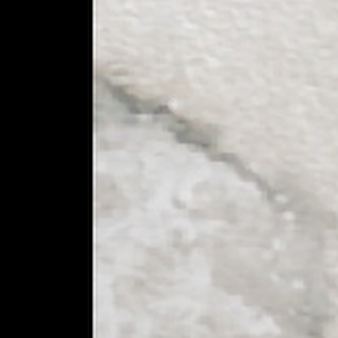
Label: other